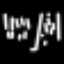
Label: line